Question: I have this insert script to insert new records only. But I realized that if I put the whole script in OLE DB source. It creates an error because its like declaring the destination table within the script when I put where not exists (select * from SMEC_DW.dbo.DimCustomerContact)
Should I just use an SCD (slowly changing dimension) for this? Or is there a control flow item that I could use to apply the Insert query that I have below.
INITIAL Insert to the DimCustomerContact table
'''
INSERT INTO BLANK_DW.dbo.DimCustomerContact
(
CustomerContactInt ,
ContactID ,
SiteID ,
ClientName ,
ContactFirstName ,
ContactLastName ,
Position ,
Phone ,
MobilePhone ,
EmailAddress ,
CustomerBaseID ,
RecordSource ,
RecordType ,
SiteURN ,
SiteDesc ,
CustomerLink ,
HomeCurrencyCode ,
CustomerID ,
CustomerCurrencyCode ,
CustomerName ,
CustomerShortName ,
Address ,
City ,
PostalCode ,
CountryCode ,
CountryName ,
StateCode ,
StateName ,
CustomerPhone ,
Fax ,
TaxCode ,
ProspectID ,
CreateDate ,
LastUpdateDate ,
MasterCustomerID ,
MasterCustomerName ,
MasterCustomerNotes
)
SELECT *
FROM BLANK_ODS.dbo.ODSCustomerContact a
JOIN BLANK_ODS.dbo.ODSCustomerBase b ON a.ClientName = b.CustomerName
LEFT OUTER JOIN BLANK_ODS.dbo.ODSMasterCustomer c ON b.CustomerName = c.MasterCustomerName
'''
INSERTING DATA IN THE DimCustomerContact FOR NEW RECORDS ONLY
'''
INSERT INTO BLANK_DW.dbo.DimCustomerContact
(
CustomerContactInt ,
ContactID ,
SiteID ,
ClientName ,
ContactFirstName ,
ContactLastName ,
Position ,
Phone ,
MobilePhone ,
EmailAddress ,
CustomerBaseID ,
RecordSource ,
RecordType ,
SiteURN ,
SiteDesc ,
CustomerLink ,
HomeCurrencyCode ,
CustomerID ,
CustomerCurrencyCode ,
CustomerName ,
CustomerShortName ,
Address ,
City ,
PostalCode ,
CountryCode ,
CountryName ,
StateCode ,
StateName ,
CustomerPhone ,
Fax ,
TaxCode ,
ProspectID ,
CreateDate ,
LastUpdateDate ,
MasterCustomerID ,
MasterCustomerName ,
MasterCustomerNotes
)
SELECT *
FROM BLANK_ODS.dbo.ODSCustomerContact a
JOIN BLANK_ODS.dbo.ODSCustomerBase b ON a.ClientName = b.CustomerName
LEFT OUTER JOIN BLANK_ODS.dbo.ODSMasterCustomer c ON b.CustomerName = c.MasterCustomerName
WHERE NOT EXISTS ( SELECT *
FROM BLANK_DW.dbo.DimCustomerContact )
'''
My goal is to put this Insert new records only using SSIS. What control flow item should I use?
This is the error that I get when I use the preview button in OLE DB Source after placing the script under the sql command text

Can I just put the whole command in a single Execute SQL task or use an SCD? iF yes then how?
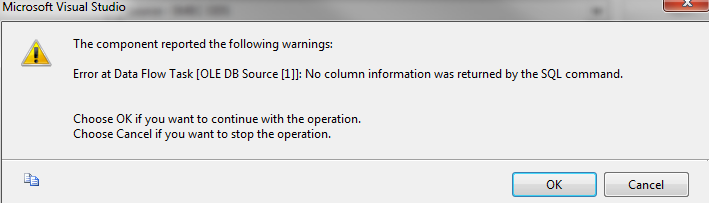
Answer: Your INSERT/SELECT statement needs to go into an 'Execute SQL' task, not into a data flow. It's not returning records. In fact it doesn't even need to go in to SSIS it can go into an Execute SQL step inside a SQL Agent job.